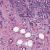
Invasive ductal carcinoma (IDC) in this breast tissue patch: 1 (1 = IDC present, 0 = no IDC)